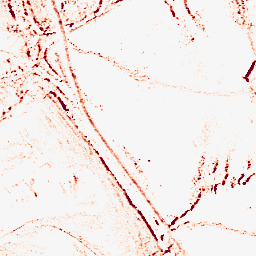
Category: morphological
Decomposition family: morphological_rect
Decomposition parameters: operation: opening
width: 5
height: 3
Upsampling method: bilinear
Upsampling parameters: scale: 4
Upsampling scale: 4